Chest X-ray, PA view. Patient: 26 years old, sex F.
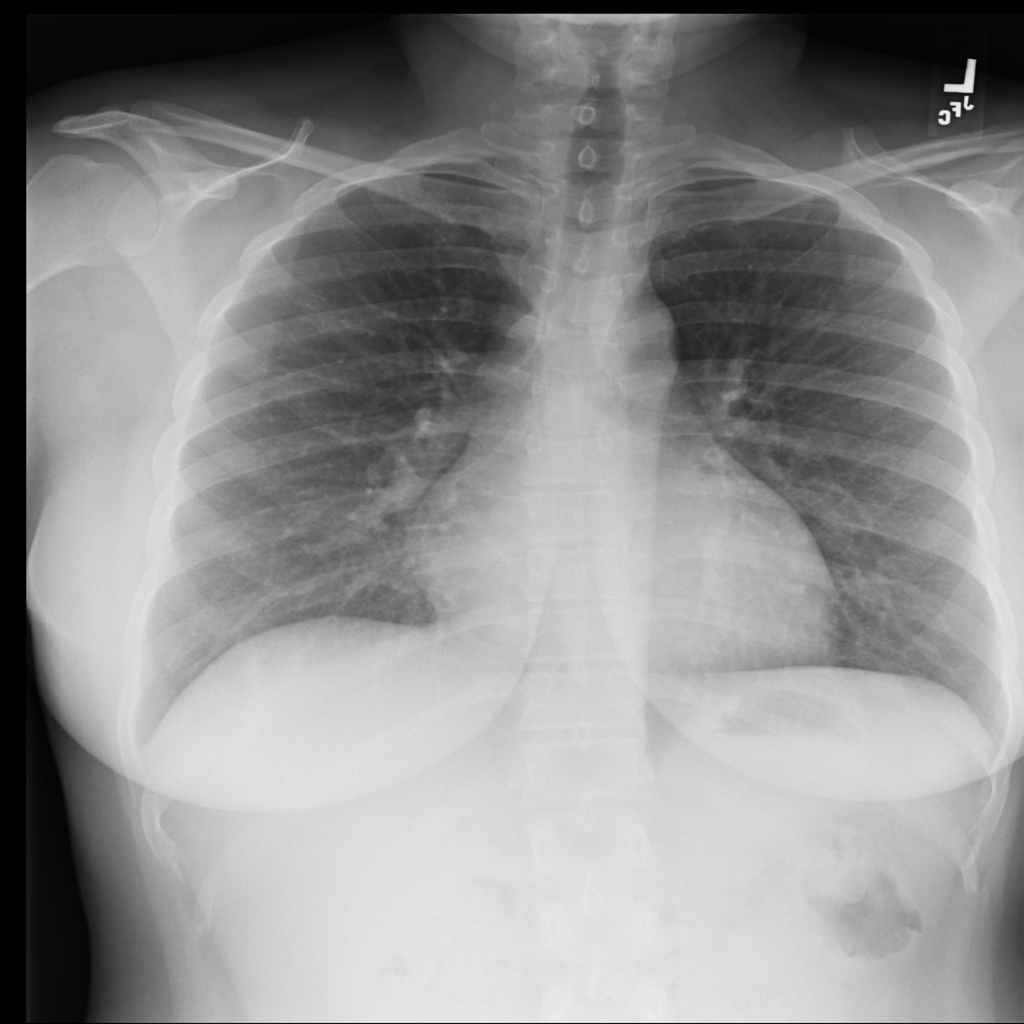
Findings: No Finding